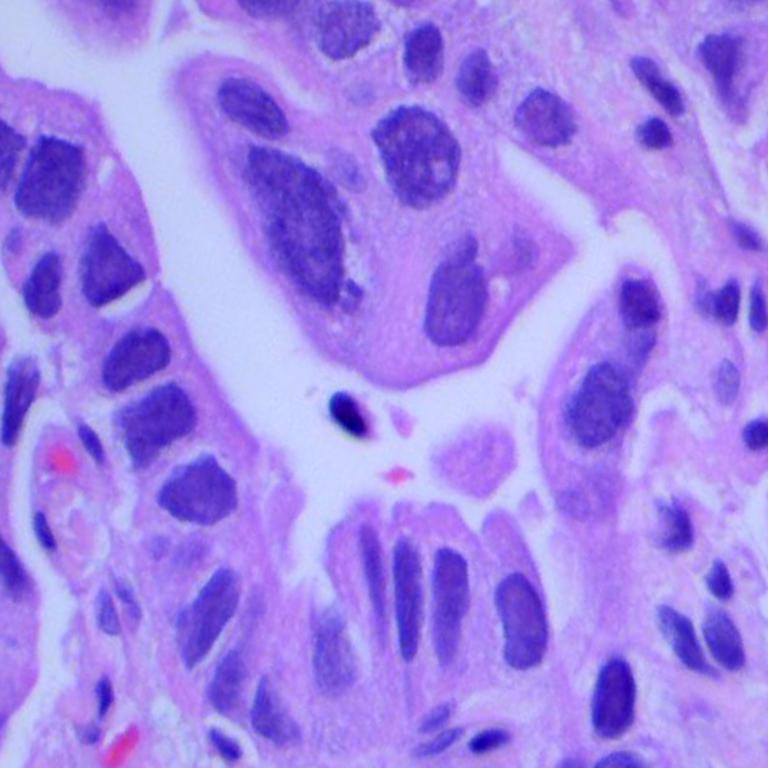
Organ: lung
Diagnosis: adenocarcinomas